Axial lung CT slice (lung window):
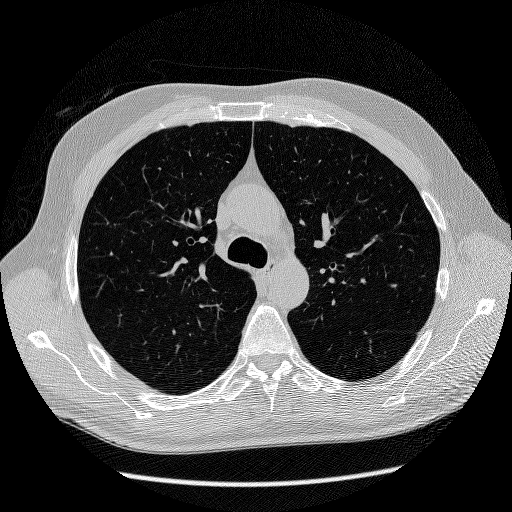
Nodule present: no